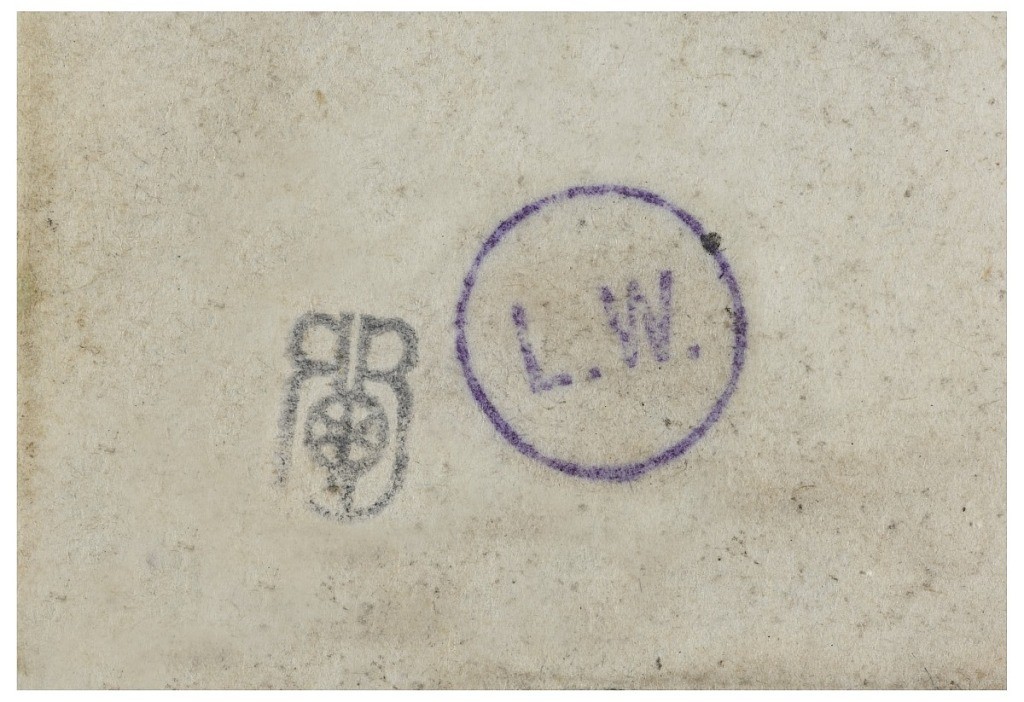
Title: Man of Sorrows
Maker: Albrecht Dürer, German, 1471–1528
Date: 1509
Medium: Engraving on laid paper
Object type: Print
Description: Christ stands on a platform, in front of a column. His arms are crossed, holding in one hand a scourge, in the other a whip. Below, at left, the Virgin and St. John are seen, half-length, hands joined, in adoration. The hill of Golgotha in distance, left.